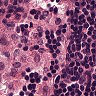
Metastatic tissue present: no